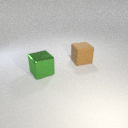
large brown rubber cube to the right of large green metal cube